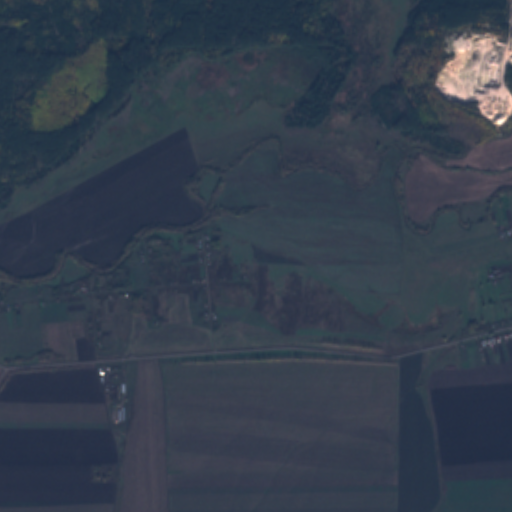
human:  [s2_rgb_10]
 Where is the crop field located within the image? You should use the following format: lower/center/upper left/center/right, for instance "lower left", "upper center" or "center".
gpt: The crop field is located in the lower right of the image.
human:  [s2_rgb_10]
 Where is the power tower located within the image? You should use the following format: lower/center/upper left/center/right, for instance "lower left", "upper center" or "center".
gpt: The power tower is located in the upper right of the image.
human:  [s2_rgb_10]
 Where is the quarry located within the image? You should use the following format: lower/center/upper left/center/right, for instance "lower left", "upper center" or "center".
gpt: The quarry is located in the upper right of the image.
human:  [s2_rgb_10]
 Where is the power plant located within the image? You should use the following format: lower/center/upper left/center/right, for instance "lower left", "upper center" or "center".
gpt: There is no power plant in the image.